Question: I'm using Swiftforms, found <URL>, to add a form to fill out for the user. Since I already have most of the information I'm filling out the form for the user and then they are able to edit it if they choose and click submit. When I prefilled the text, the results are coming back null for the information I filled in, in this case the email address.
'''
var row: FormRowDescriptor! = FormRowDescriptor(tag: Static.emailTag, rowType: .Email, title: "Email")
row.configuration[FormRowDescriptor.Configuration.CellConfiguration] = ["textField.text" : "john@gmail.com", "textField.textAlignment" : NSTextAlignment.Right.rawValue]
section1.addRow(row)
'''

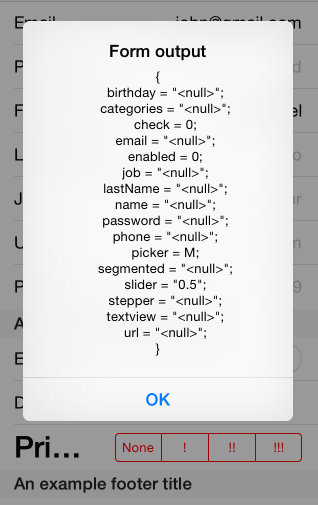
Answer: Figured it out. I have to set the 'row.value = ""'